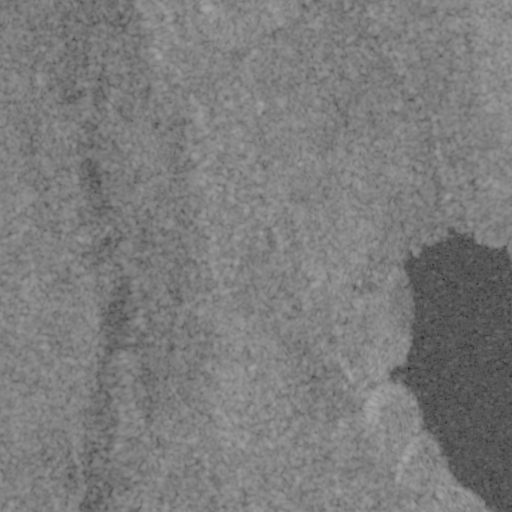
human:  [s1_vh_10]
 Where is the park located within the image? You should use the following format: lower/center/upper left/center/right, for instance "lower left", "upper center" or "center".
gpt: The park is located in the lower left of the image.
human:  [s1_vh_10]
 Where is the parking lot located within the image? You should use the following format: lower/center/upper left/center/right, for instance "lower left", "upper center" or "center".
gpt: The parking lot is located in the lower right of the image.
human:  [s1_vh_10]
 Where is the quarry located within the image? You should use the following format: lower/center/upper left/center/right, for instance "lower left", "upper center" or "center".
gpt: The quarry is located in the lower left of the image.
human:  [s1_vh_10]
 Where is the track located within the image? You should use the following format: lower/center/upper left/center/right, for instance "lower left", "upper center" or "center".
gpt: There is no track in the image.

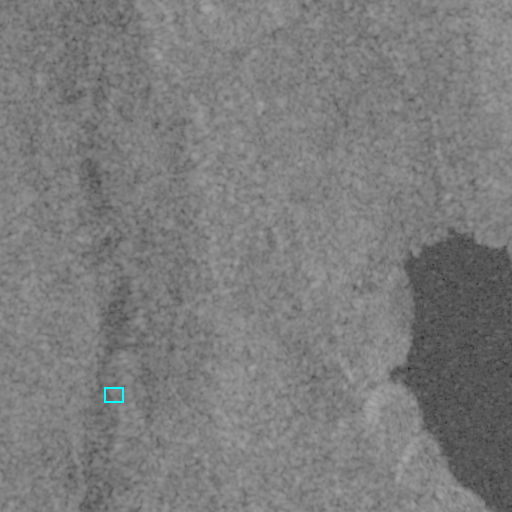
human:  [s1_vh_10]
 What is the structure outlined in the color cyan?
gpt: The structure outlined in cyan is a quarry.
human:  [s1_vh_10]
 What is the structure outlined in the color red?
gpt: There is no red outline.